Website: home-depot
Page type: delivery-shipping
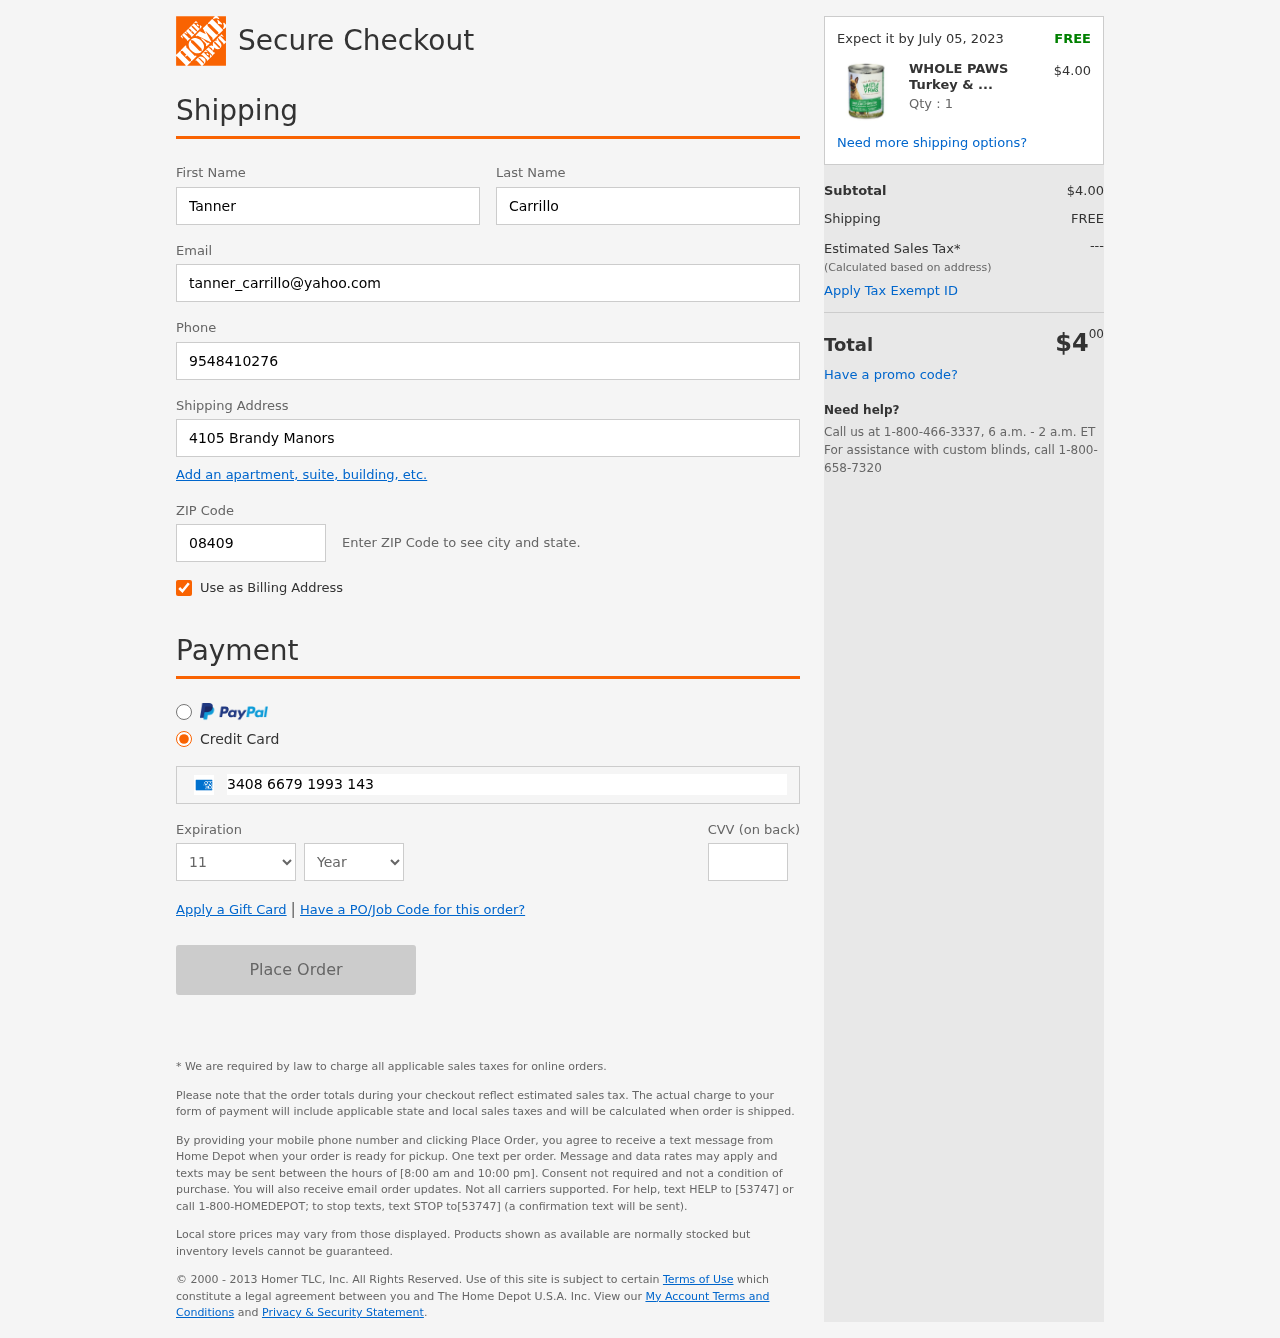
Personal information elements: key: PII_CARD_CVV
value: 3919
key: PII_CARD_EXPIRY_MONTH
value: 11
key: PII_CARD_EXPIRY_YEAR
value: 27
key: PII_CARD_NUMBER
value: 3408 6679 1993 143
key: PII_EMAIL
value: tanner_carrillo@yahoo.com
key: PII_FIRSTNAME
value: Tanner
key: PII_LASTNAME
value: Carrillo
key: PII_PHONE
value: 9548410276
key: PII_POSTCODE
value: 08409
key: PII_STREET
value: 4105 Brandy Manors
Product elements: key: PRODUCT1_NAME
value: WHOLE PAWS Turkey & Sweet Potato Dog Food, 13.2 OZ
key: PRODUCT1_PRICE
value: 4
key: PRODUCT1_QUANTITY
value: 1
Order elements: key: ORDER_DELIVERY_DATE
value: Expect it by July 05, 2023
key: ORDER_SUBTOTAL
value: $4.00
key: ORDER_SHIPPING_COST
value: FREE
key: ORDER_TOTAL
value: $400